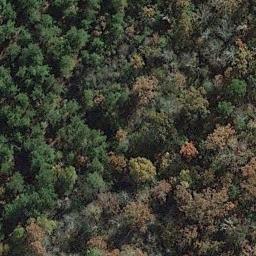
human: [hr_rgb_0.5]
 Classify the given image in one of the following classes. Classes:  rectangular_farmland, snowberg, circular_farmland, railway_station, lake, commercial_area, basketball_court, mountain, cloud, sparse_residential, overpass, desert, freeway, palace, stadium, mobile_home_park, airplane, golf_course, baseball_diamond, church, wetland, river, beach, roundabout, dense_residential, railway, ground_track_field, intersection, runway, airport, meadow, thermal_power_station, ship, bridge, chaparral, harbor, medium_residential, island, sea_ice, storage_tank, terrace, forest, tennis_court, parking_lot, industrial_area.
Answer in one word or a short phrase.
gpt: forest